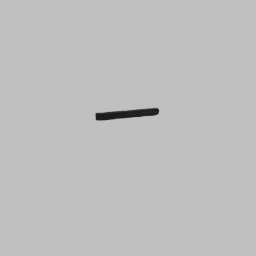
Label: architecture